Question: Is it possible to place a donation button of paypal in windows form desktop application.
I have a website where I will host my desktop application but I want to make a donation button in the about box of the application, I don't want to make any transaction on my winform app using an api because of security purposes. I read somewhere that I can create a link label and place that in the application.
My Question is that what should be the right way to make a button which will navigate a user to the paypal website for transaction purposes. I have a verified premiere account.
Screen-shot of what i am getting in the options , there's no Donate button..

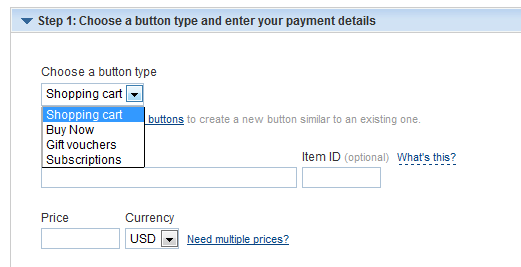
Answer: I found this website by simply googling.This explains how to do this in a c# application.
<URL>
This is the exact code on there:
'''
private void btnDonate_Click(object sender, System.EventArgs e)
{
string url = "";
string business = "my@paypalemail.com"; // your paypal email
string description = "Donation"; // '%20' represents a space. remember HTML!
string country = "AU"; // AU, US, etc.
string currency = "AUD"; // AUD, USD, etc.
url += "https://www.paypal.com/cgi-bin/webscr" +
"?cmd=" + "_donations" +
"&business=" + business +
"&lc=" + country +
"&item_name=" + description +
"&currency_code=" + currency +
"&bn=" + "PP%2dDonationsBF";
System.Diagnostics.Process.Start(url);
}
'''
Be sure to type the URL right, because if u don't it wont work(of course) :D
You will get this page after clicking the button: